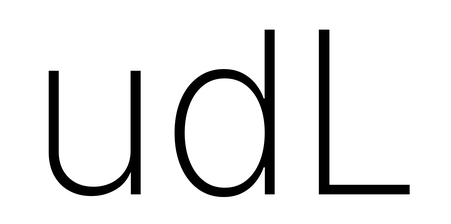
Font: Inter_ExtraLight